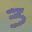
Label: 3